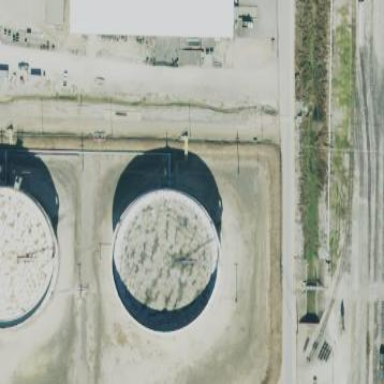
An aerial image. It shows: Storage tank building.